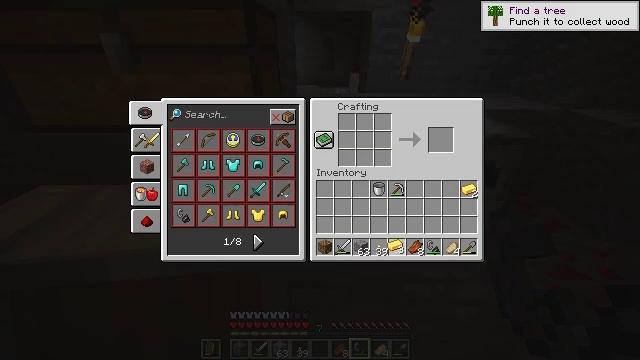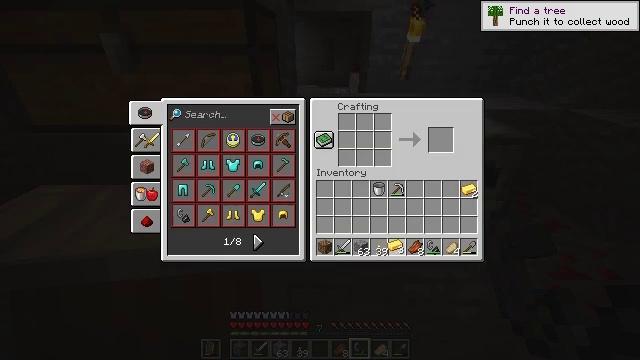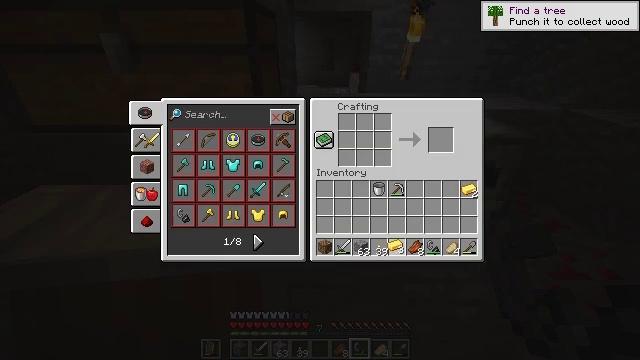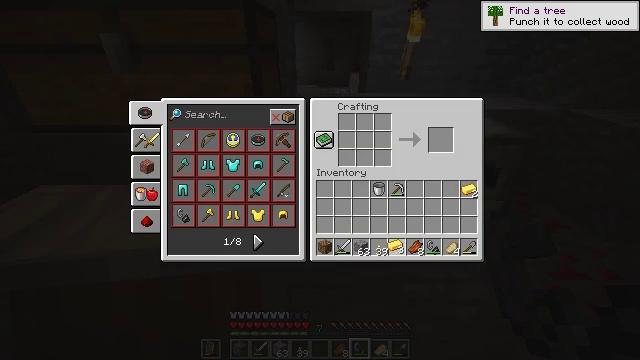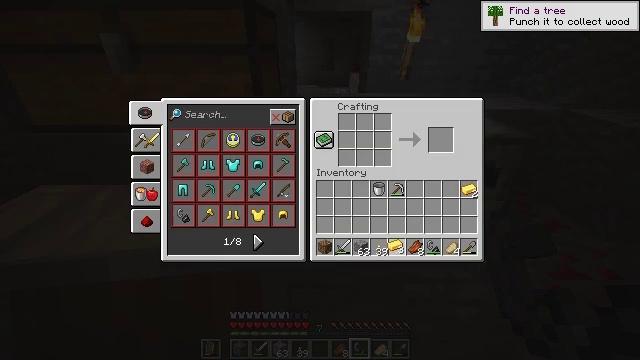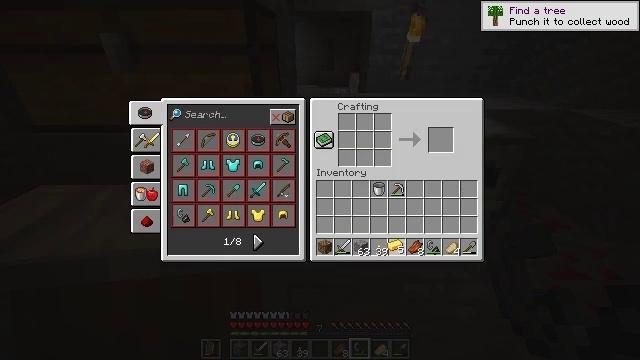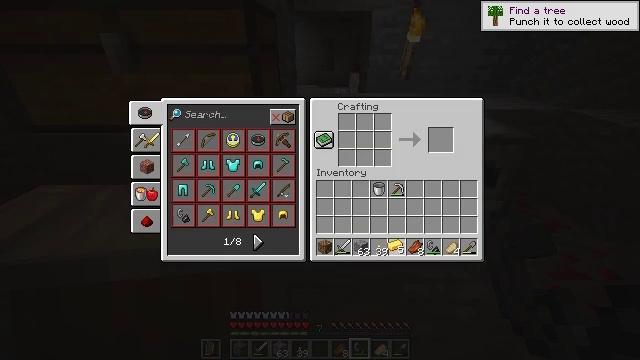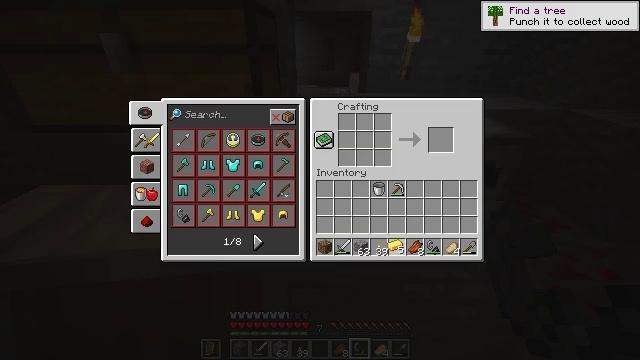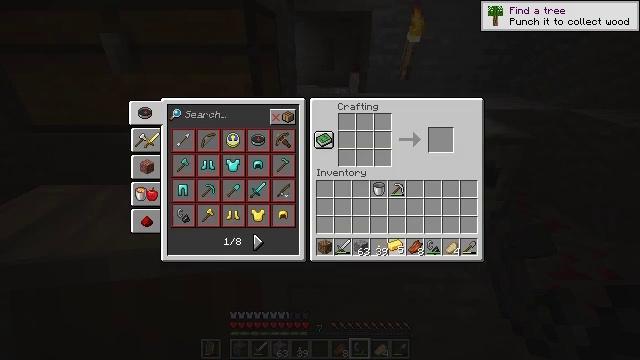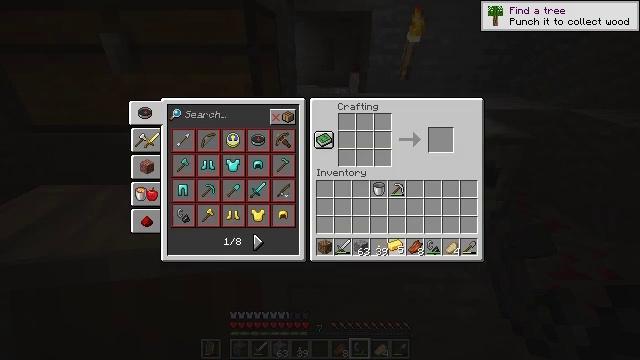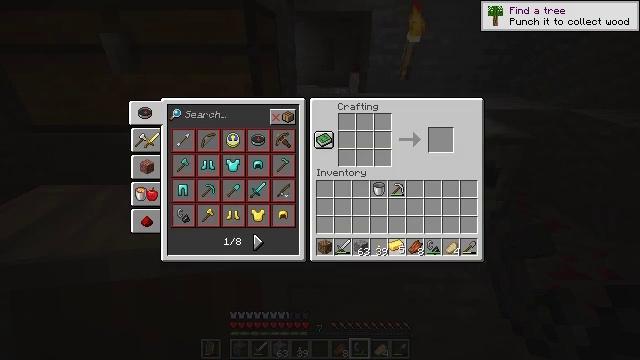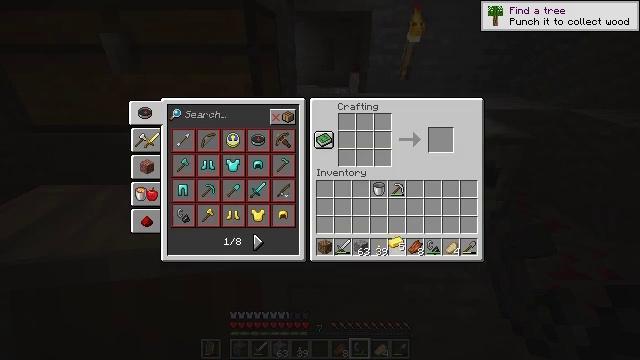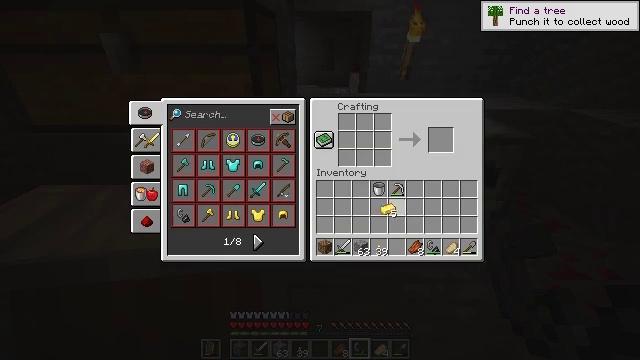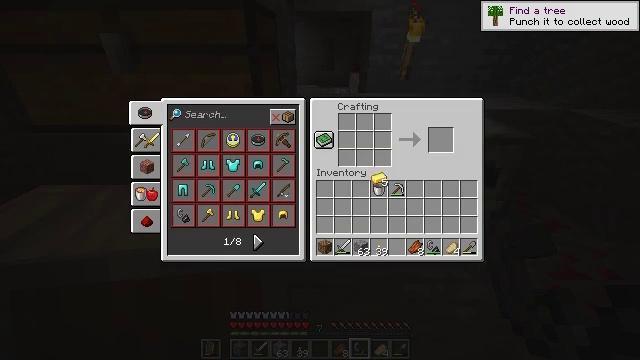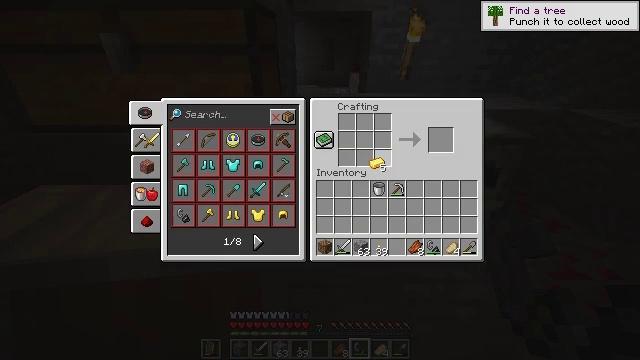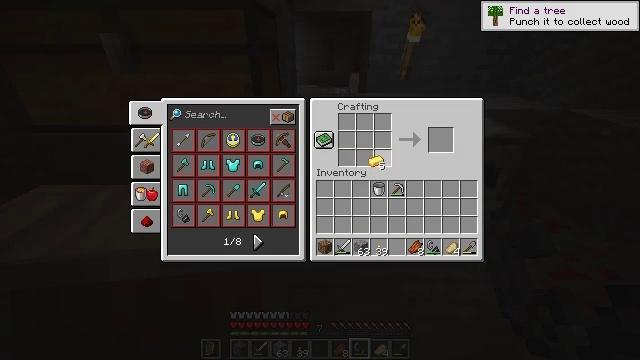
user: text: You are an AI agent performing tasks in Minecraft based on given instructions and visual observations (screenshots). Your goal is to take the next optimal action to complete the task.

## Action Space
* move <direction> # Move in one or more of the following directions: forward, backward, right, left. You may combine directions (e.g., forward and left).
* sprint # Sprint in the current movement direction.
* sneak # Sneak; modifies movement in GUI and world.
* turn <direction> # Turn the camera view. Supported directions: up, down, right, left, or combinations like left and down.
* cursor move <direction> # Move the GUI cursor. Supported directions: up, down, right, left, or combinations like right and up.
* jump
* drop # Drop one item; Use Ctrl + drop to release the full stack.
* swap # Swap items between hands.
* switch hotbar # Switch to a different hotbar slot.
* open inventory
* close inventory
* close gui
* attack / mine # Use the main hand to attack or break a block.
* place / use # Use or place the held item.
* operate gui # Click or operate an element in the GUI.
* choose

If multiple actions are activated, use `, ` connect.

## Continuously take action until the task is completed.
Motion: motion action
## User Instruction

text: Obtain a golden helmet through crafting.
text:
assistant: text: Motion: no_op
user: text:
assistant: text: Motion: attack / mine
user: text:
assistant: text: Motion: attack / mine
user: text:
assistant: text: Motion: attack / mine
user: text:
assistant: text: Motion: no_op
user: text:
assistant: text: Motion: no_op
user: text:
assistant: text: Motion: no_op
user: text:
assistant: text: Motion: no_op
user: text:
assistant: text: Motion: no_op
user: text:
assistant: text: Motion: no_op
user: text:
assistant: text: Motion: no_op
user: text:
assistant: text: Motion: turn left and up
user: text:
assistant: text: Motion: turn left and up
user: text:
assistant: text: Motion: turn up
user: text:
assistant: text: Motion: no_op
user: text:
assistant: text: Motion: no_op
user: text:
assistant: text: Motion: no_op
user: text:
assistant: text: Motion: no_op
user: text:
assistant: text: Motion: no_op
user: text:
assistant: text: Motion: turn up
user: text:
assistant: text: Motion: no_op
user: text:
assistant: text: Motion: no_op
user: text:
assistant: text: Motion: no_op
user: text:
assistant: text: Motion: use / place
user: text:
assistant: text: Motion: use / place
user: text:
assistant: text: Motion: turn up, use / place
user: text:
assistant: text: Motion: turn left and up, use / place
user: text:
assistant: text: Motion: turn left, use / place
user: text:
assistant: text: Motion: turn left, use / place
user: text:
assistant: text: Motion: use / place